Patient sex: F
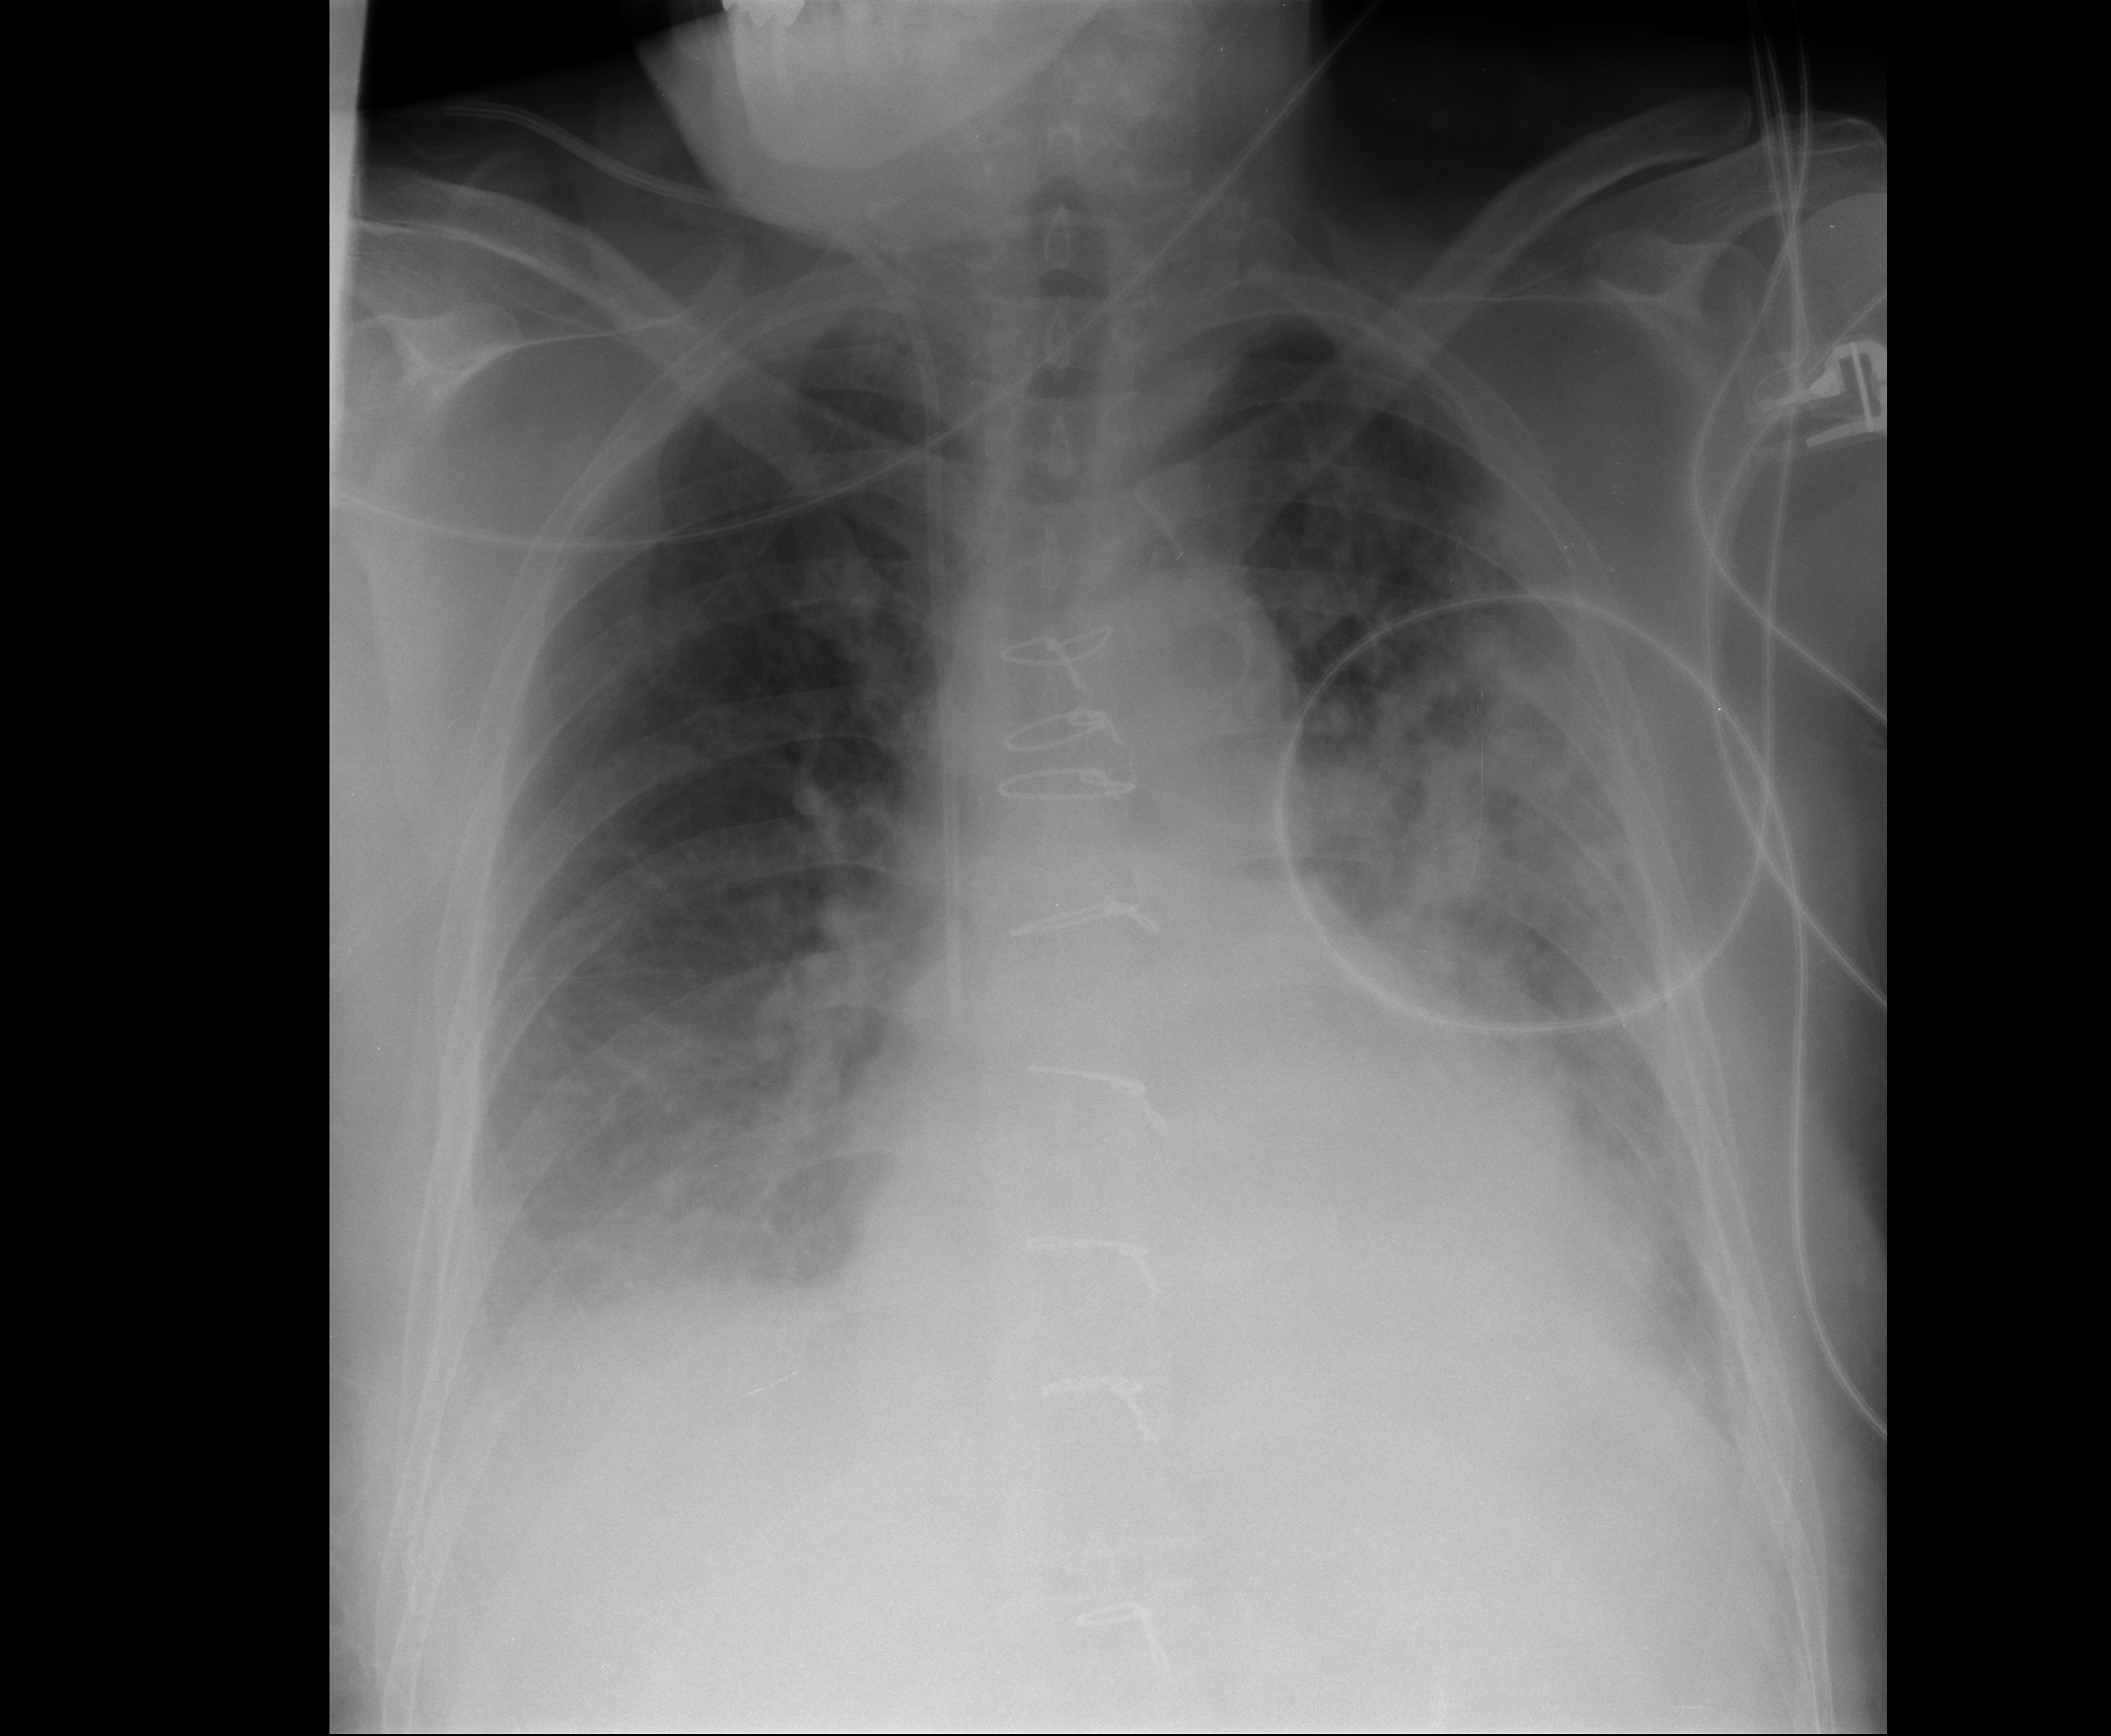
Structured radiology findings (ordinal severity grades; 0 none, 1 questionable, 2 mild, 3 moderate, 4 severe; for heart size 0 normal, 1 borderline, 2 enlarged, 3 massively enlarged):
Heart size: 1
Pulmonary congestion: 1
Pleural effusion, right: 1
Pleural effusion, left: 1
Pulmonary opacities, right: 0
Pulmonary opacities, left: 1
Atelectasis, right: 2
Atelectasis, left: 2